Question: Standard equation for generating DCT coefficients in JPEG compression process is DCT formula given by:

I have red that this implementation is expensive (slow), and there is much faster way. Is there explicit formula for this faster way of generating DCT coefficients?
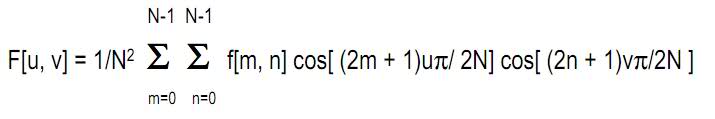
Answer: Yes, this general version is slow, very slow indeed. There are much faster approximation out there.
Fastest software DCT transformation can be found within the BinDCT family.
They only need some basic additions and shifts, and are therefore very fast, at the expense of some precision.
An excellent presentation of it : <URL>